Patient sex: F
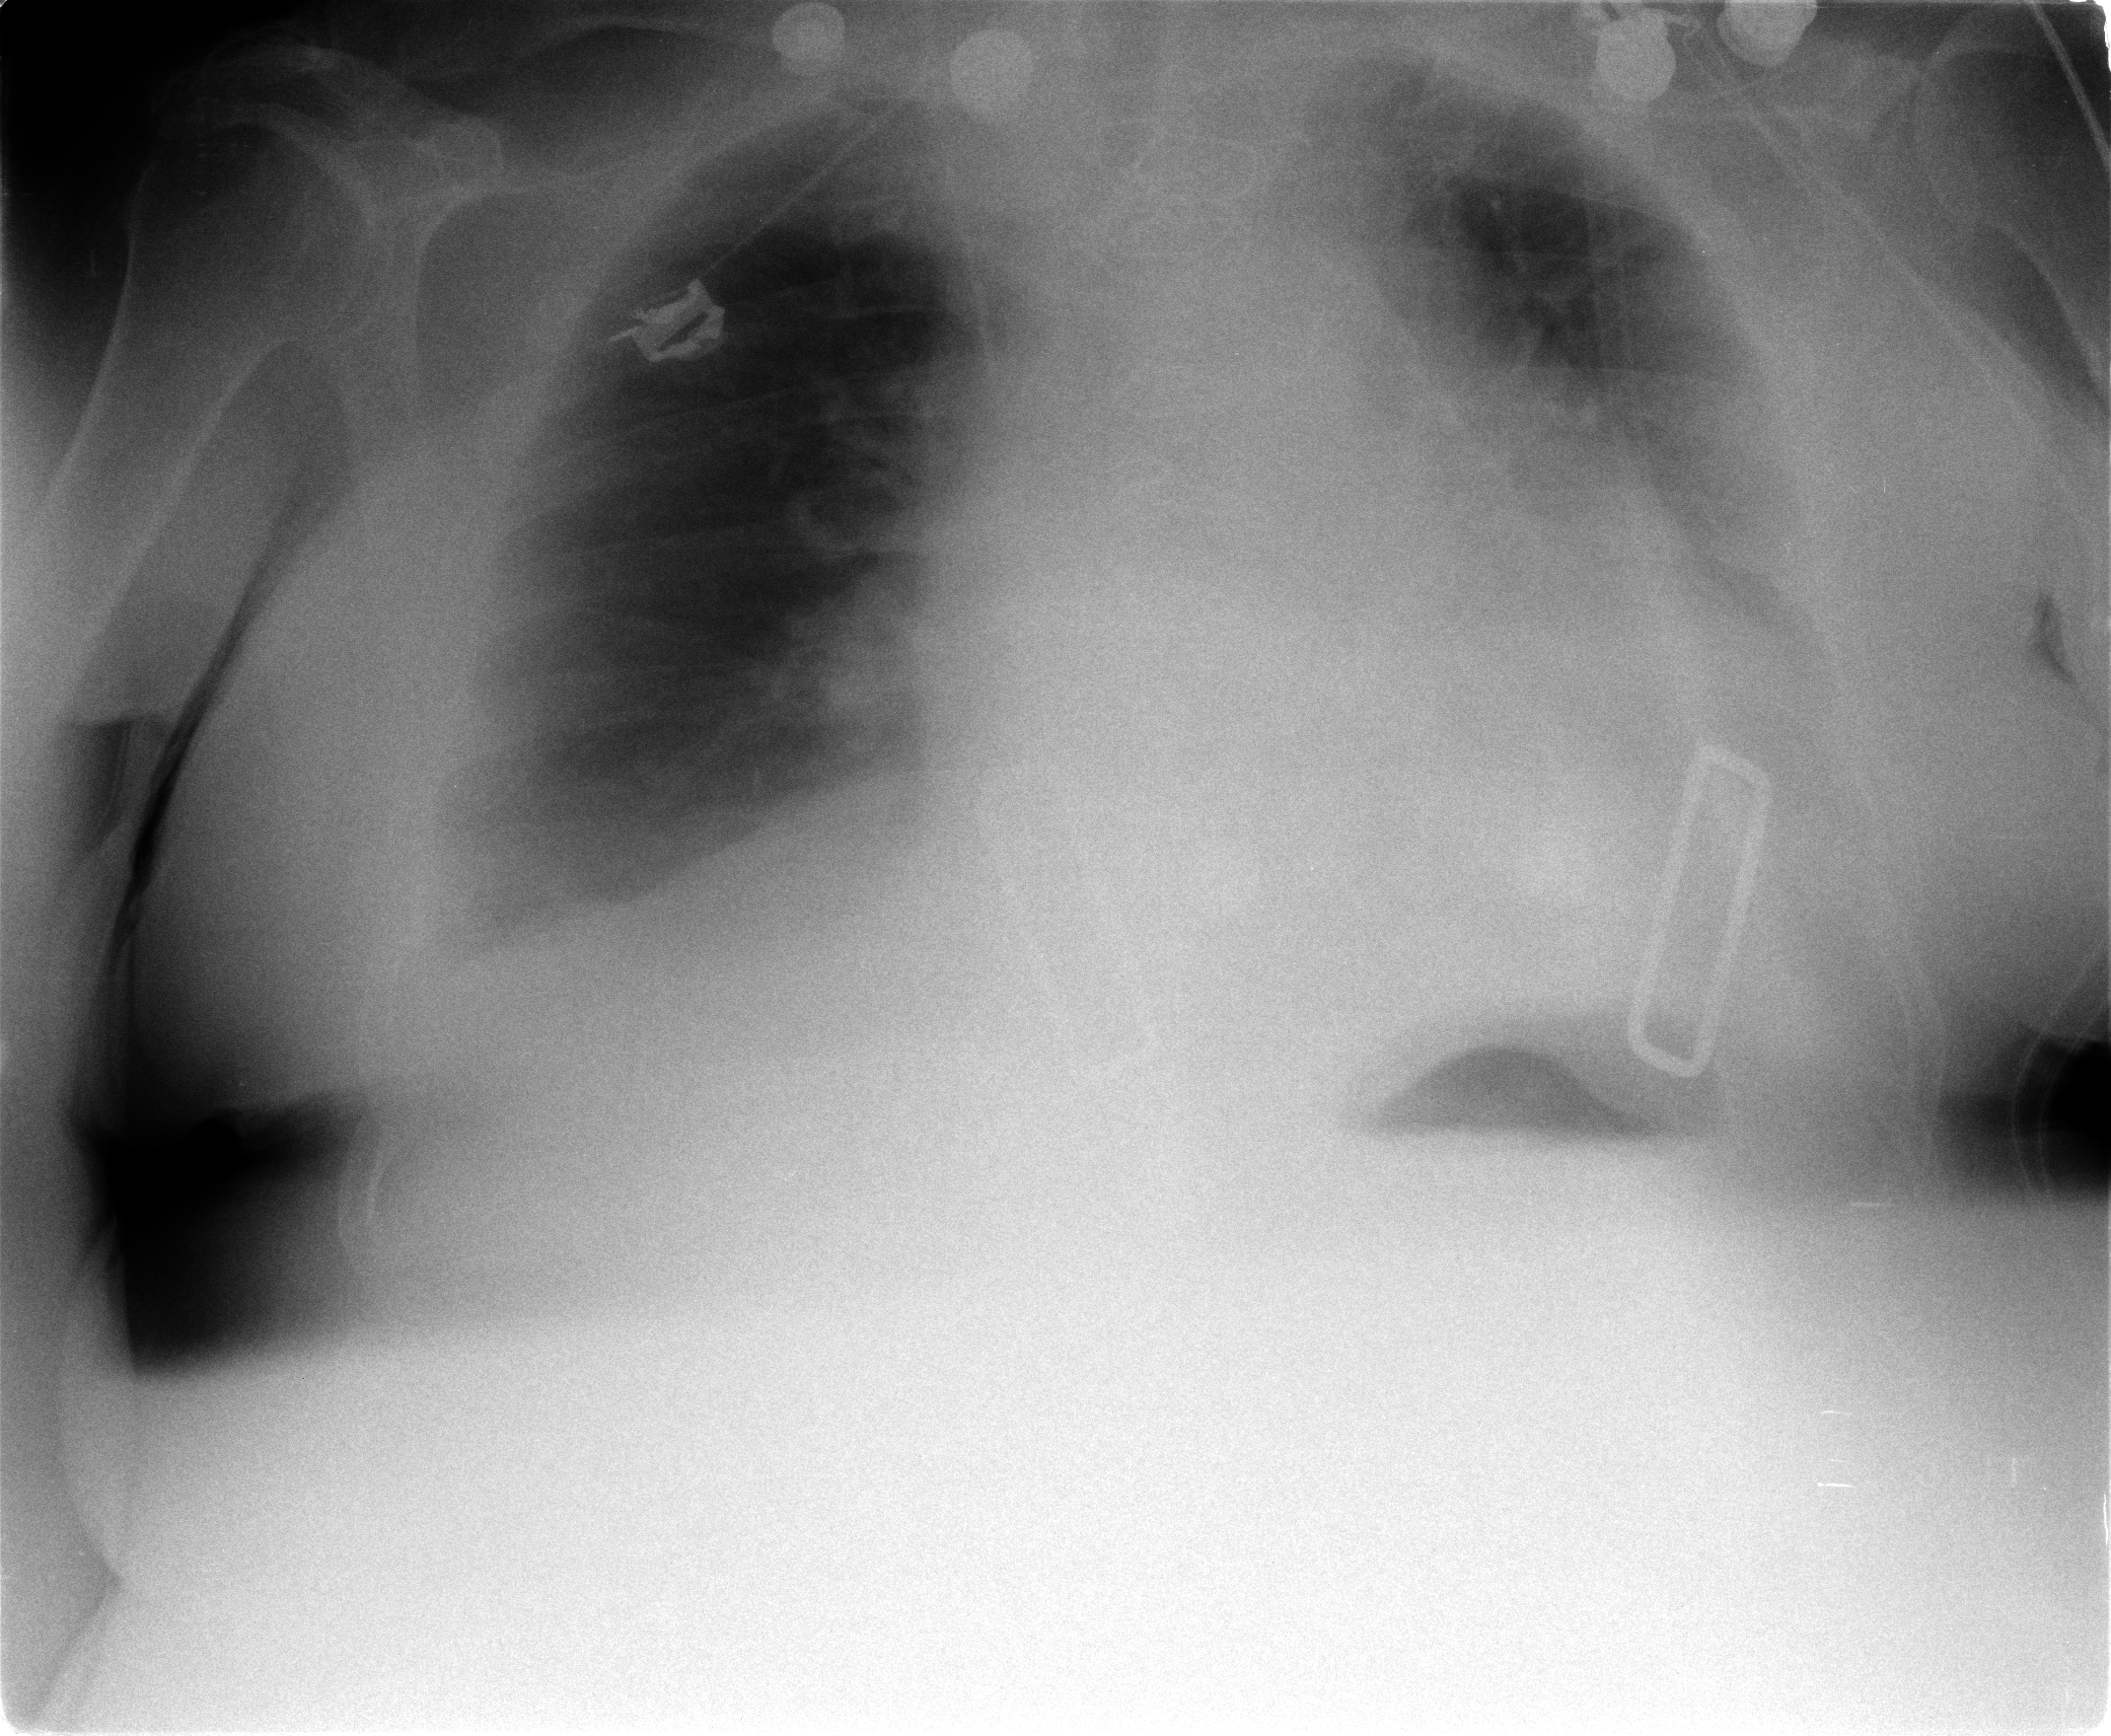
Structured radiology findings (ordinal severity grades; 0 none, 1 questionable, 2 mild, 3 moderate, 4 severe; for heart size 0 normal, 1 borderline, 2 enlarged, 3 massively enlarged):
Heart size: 3
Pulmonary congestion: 1
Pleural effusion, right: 1
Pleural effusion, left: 1
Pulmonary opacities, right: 0
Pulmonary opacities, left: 0
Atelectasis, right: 1
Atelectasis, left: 2